Here is the envelope spectrum of one vibration snapshot from a rolling-element bearing, with each characteristic fault-frequency family marked on the frequency axis. Diagnose the bearing from this image, choosing from: normal, inner_race, outer_race, ball.
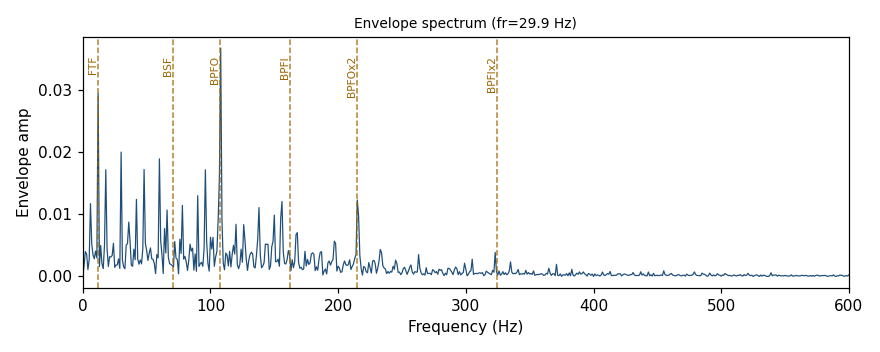
Answer: outer_race